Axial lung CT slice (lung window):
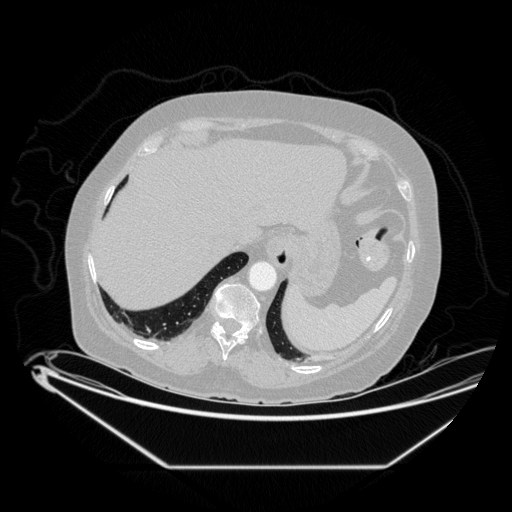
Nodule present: no